Question: I would like to find another way to loop in an array of objects for this I use pandas to generate my Excel file 'response.text'
'''
{"Header":{"Time":"2022-08-01T01:55:41-07:00","ReportName":"TransactionListByCustomer","StartPeriod":"2016-06-01","EndPeriod":"2016-07-31","Currency":"USD","Option":[{"Name":"NoReportData","Value":"true"}]},"Columns":{"Column":[{"ColTitle":"Date","MetaData":[{"Name":"ColKey","Value":"tx_date"}]},{"ColTitle":"Transaction Type","MetaData":[{"Name":"ColKey","Value":"txn_type"}]},{"ColTitle":"Num","MetaData":[{"Name":"ColKey","Value":"doc_num"}]},{"ColTitle":"Posting","MetaData":[{"Name":"ColKey","Value":"is_no_post"}]},{"ColTitle":"Memo/Description","MetaData":[{"Name":"ColKey","Value":"memo"}]},{"ColTitle":"Account","MetaData":[{"Name":"ColKey","Value":"account_name"}]},{"ColTitle":"Amount ","MetaData":[{"Name":"ColKey","Value":"amount"}]}]},"Rows":{}}
'''
here is my code
'''
response = requests.request("GET", url, headers=headers, data=payload)
list = pd.read_json(response.text)
df = pd.DataFrame({
list['Columns']['Column'][0]['ColTitle']: list['Columns']['Column'][0]['MetaData'][0]['Value'],
list['Columns']['Column'][1]['ColTitle']: list['Columns']['Column'][1]['MetaData'][0]['Value'],
list['Columns']['Column'][2]['ColTitle']: list['Columns']['Column'][2]['MetaData'][0]['Value'],
list['Columns']['Column'][3]['ColTitle']: list['Columns']['Column'][3]['MetaData'][0]['Value'],
list['Columns']['Column'][4]['ColTitle']: list['Columns']['Column'][4]['MetaData'][0]['Value'],
list['Columns']['Column'][5]['ColTitle']: list['Columns']['Column'][5]['MetaData'][0]['Value'],
list['Columns']['Column'][6]['ColTitle']: list['Columns']['Column'][6]['MetaData'][0]['Value']
}, index=[0])
df.to_excel('TransactionList.xlsx')
'''
here is the result

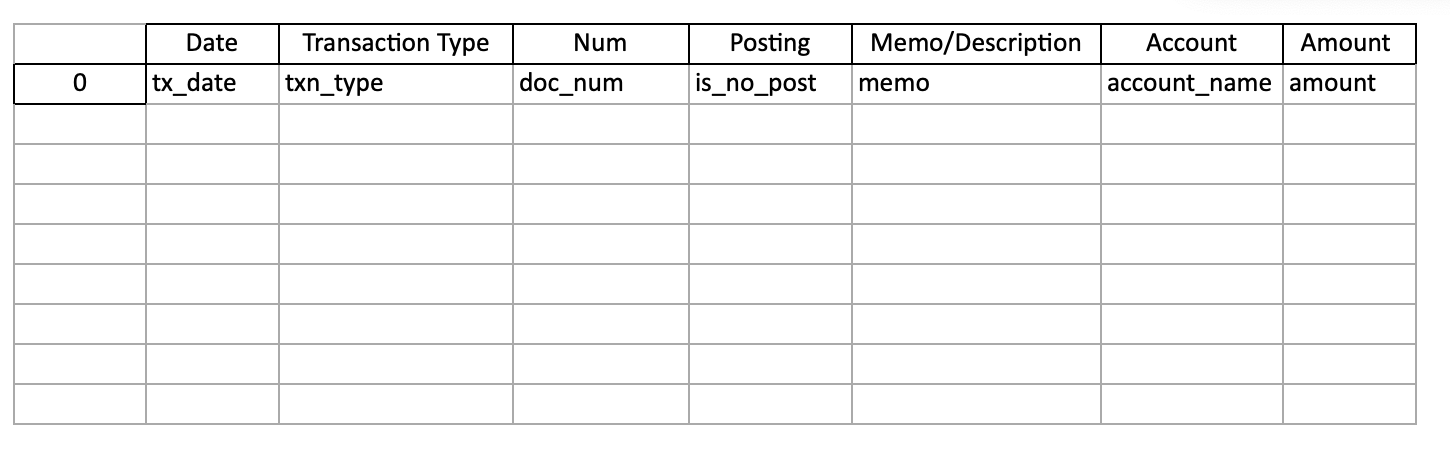
Answer: You can try 'pd.json_normalize'
'''
import json
data = json.loads(response.text)
df = (pd.json_normalize(data['Columns']['Column'], record_path='MetaData', meta='ColTitle')
.drop(columns='Name')
.set_index('ColTitle')
.T)
'''
'''
print(df)
ColTitle Date Transaction Type Num Posting Memo/Description Account Amount
Value tx_date txn_type doc_num is_no_post memo account_name amount
'''